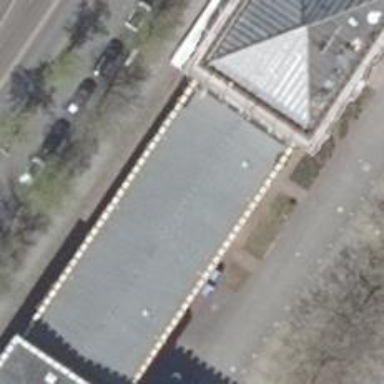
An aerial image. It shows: Courthouse.